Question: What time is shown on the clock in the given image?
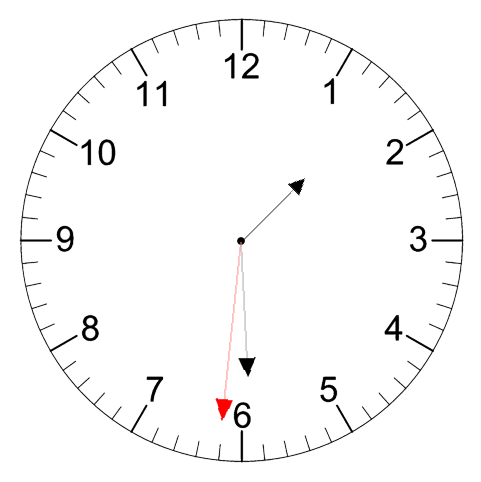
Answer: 01:29:31